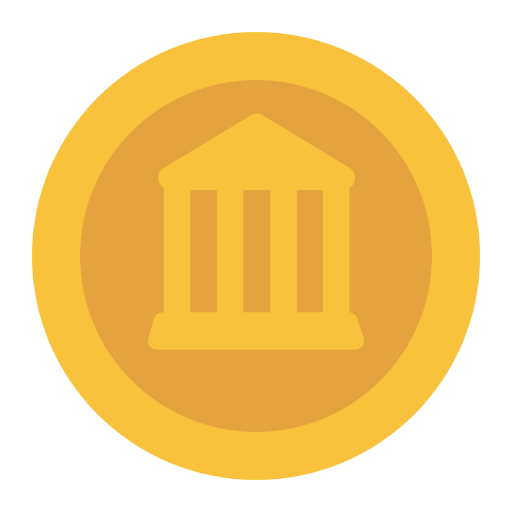
coin flat